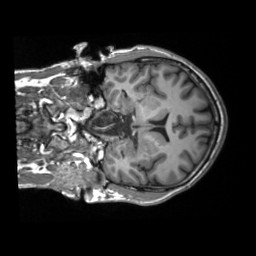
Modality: T1w
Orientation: coronal
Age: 31
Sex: male
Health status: ill
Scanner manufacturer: siemens
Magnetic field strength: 3 T
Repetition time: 2.3 s
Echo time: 0.00201 s